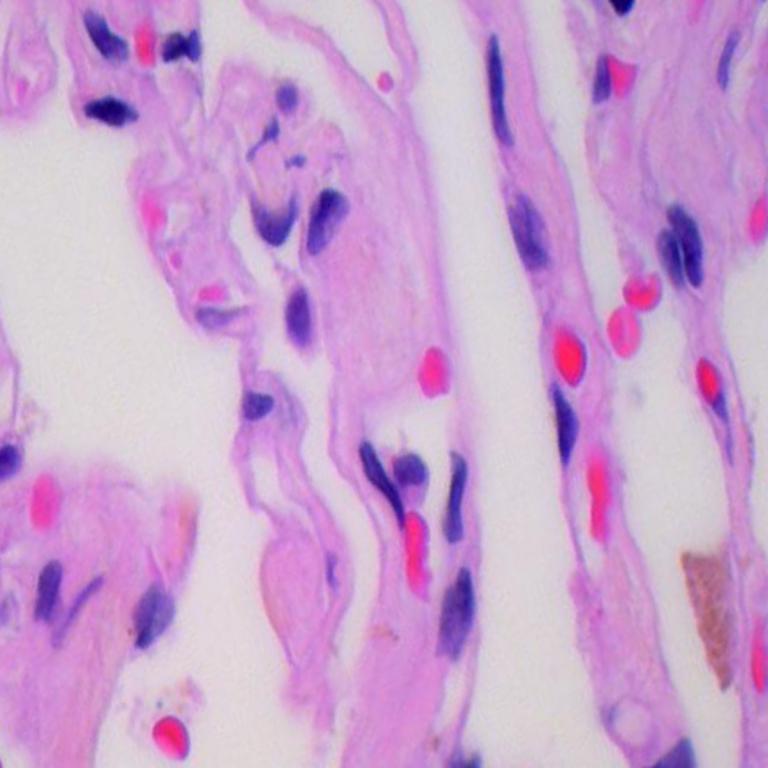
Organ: lung
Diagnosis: benign